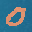
Label: 0